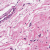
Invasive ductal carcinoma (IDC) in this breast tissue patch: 0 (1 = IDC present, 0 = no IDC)